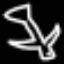
Label: airplane